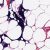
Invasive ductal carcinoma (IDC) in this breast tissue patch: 0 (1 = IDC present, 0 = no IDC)